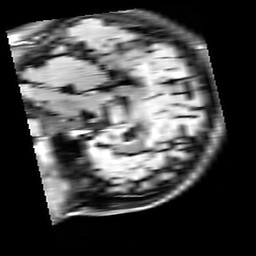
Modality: FLAIR
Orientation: sagittal
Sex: female
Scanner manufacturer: siemens
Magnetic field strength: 3 T
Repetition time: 10 s
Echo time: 0.09 s